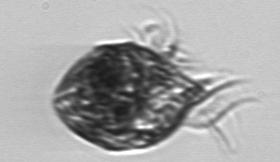
Label: Strombidium_morphotype1